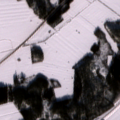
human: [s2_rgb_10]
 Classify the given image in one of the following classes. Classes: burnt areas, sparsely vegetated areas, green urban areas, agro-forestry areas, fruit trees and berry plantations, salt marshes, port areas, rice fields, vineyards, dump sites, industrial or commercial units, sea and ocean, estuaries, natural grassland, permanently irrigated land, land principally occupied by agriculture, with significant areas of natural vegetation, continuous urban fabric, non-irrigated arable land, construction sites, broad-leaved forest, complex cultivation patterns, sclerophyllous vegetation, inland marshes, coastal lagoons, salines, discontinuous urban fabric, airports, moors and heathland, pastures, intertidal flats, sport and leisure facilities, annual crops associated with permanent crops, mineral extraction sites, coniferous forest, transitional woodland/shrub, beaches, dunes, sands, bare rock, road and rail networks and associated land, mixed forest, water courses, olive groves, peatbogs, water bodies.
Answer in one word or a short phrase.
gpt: non-irrigated arable land, land principally occupied by agriculture, with significant areas of natural vegetation, coniferous forest, mixed forest